Field crop: tomato
Growth stage: 1
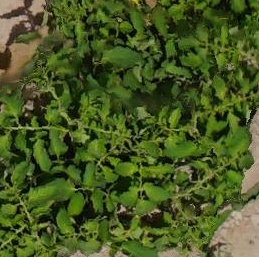
Species: tomato